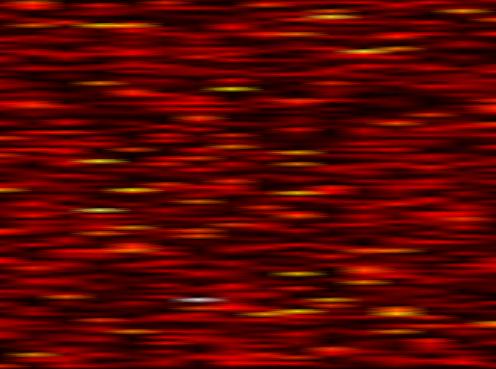
Label: UFMC